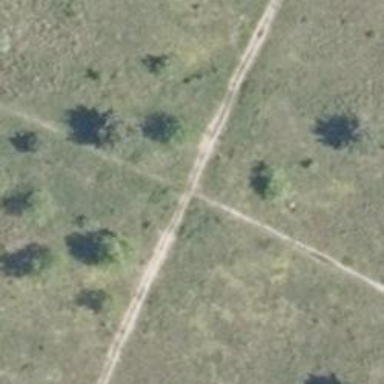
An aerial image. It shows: Dirt path.